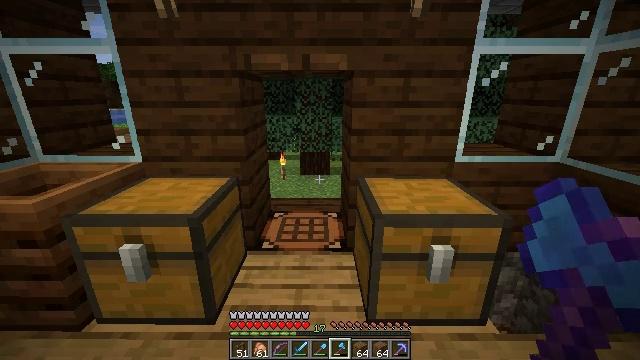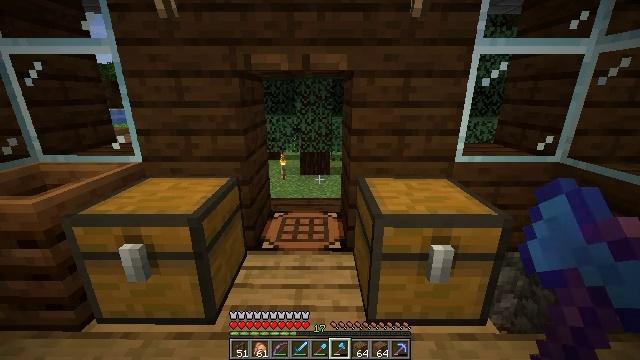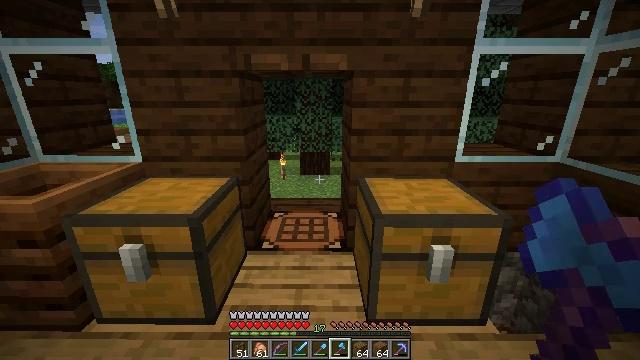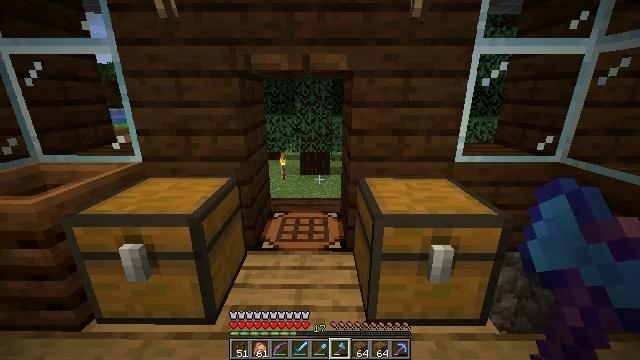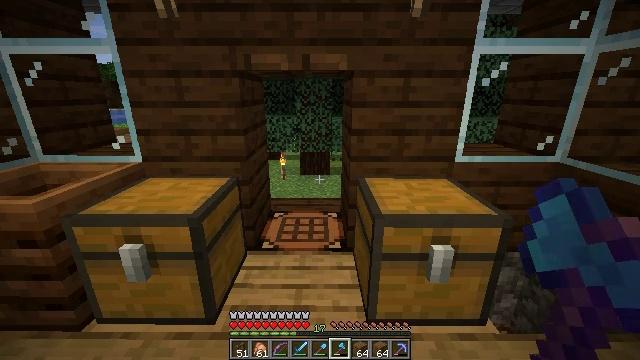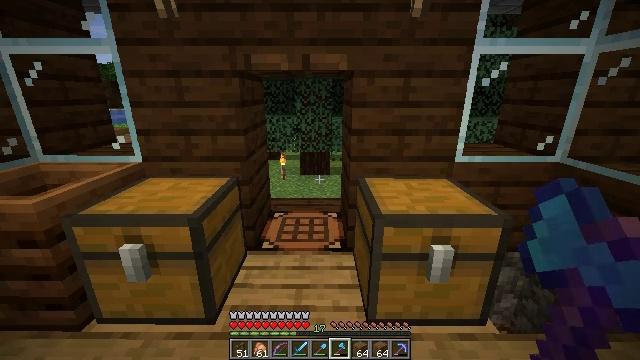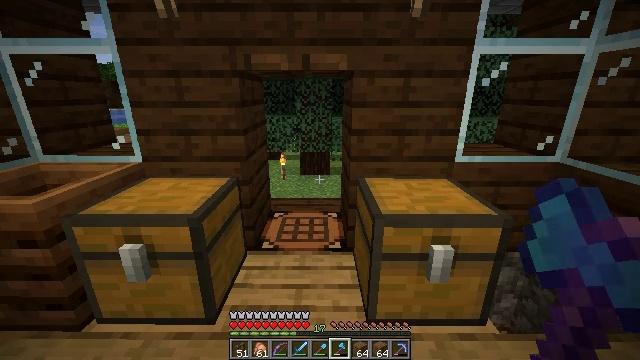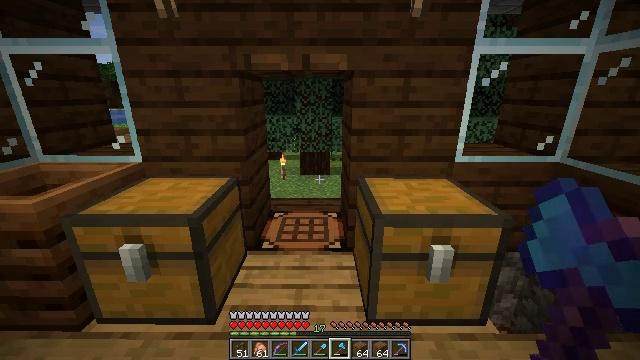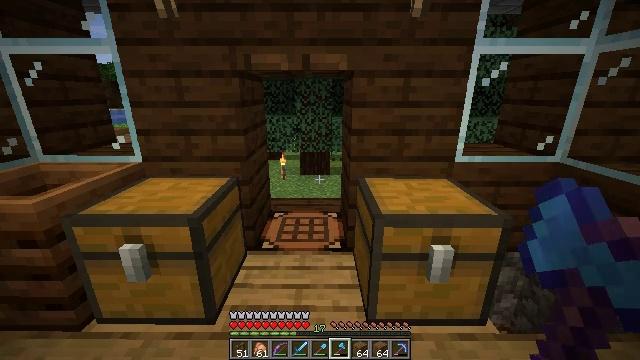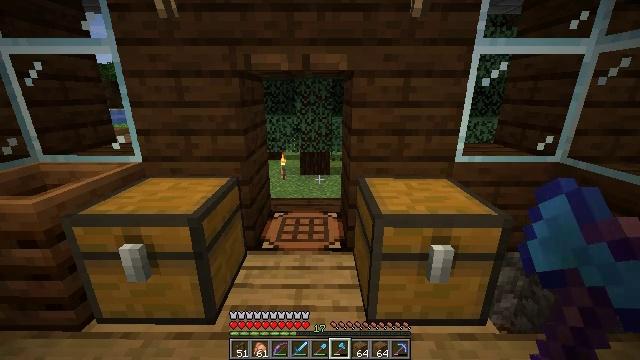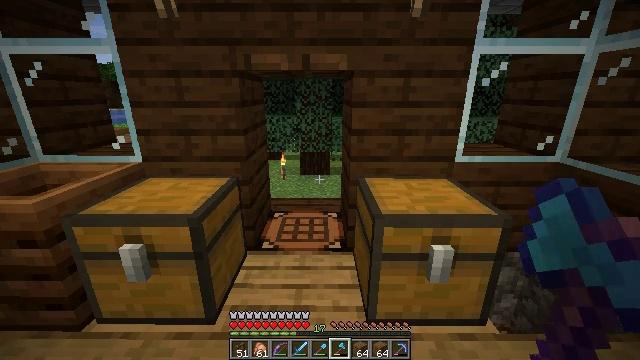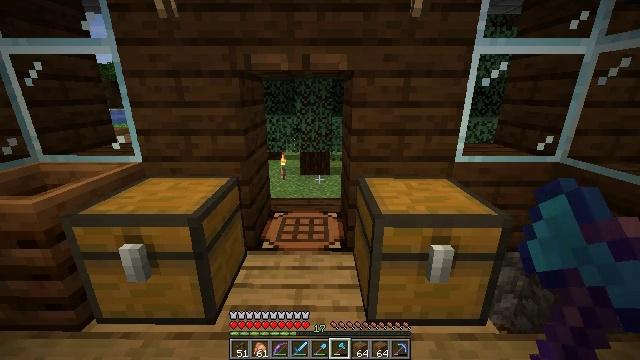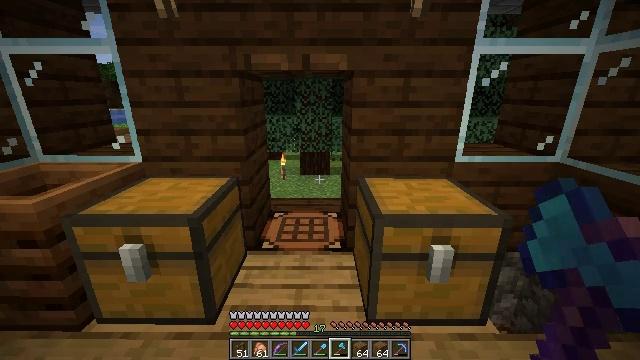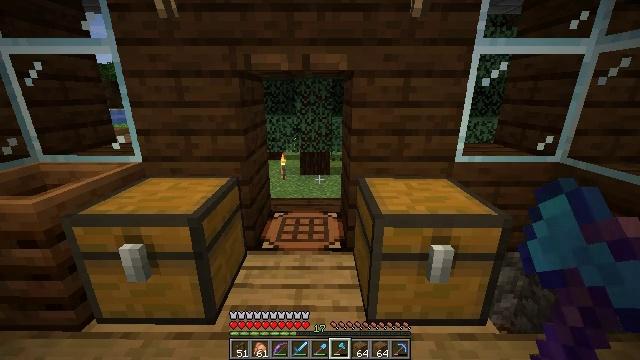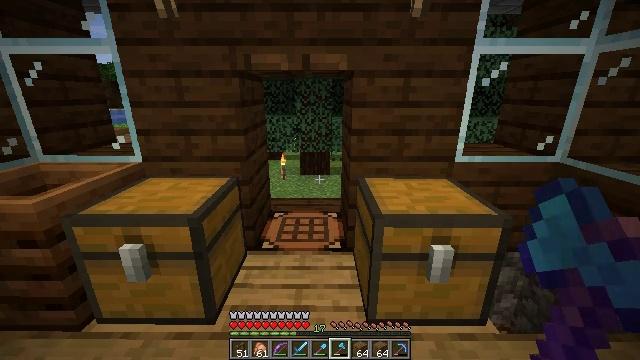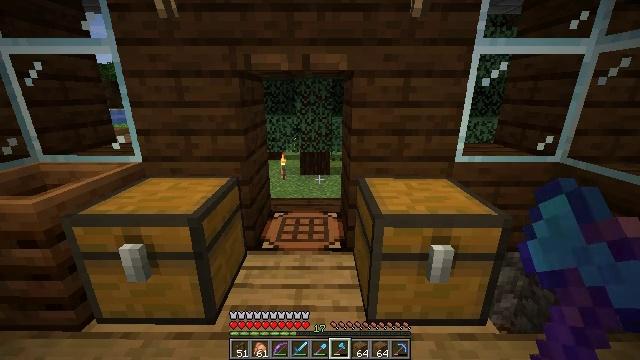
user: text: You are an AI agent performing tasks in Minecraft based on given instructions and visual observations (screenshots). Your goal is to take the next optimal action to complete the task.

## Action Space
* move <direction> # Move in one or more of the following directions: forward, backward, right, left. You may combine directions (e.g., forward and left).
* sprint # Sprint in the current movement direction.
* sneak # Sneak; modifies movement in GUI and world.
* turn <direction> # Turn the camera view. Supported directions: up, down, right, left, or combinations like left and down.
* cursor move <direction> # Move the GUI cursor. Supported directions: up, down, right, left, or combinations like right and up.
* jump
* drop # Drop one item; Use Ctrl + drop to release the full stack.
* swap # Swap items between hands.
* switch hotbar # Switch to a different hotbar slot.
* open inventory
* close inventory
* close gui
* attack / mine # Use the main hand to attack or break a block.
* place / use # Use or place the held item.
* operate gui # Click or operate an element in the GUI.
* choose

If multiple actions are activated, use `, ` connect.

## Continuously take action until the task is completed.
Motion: motion action
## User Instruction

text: Remove the spruce fence from the structure.
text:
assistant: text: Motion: no_op
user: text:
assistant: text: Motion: no_op
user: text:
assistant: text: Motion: no_op
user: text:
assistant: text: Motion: no_op
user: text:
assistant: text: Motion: no_op
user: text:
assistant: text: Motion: no_op
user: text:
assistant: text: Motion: no_op
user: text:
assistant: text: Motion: no_op
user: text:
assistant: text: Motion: no_op
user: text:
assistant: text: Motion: no_op
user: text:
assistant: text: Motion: no_op
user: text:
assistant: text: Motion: no_op
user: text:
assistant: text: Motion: no_op
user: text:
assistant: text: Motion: no_op
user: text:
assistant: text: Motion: no_op
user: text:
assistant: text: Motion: no_op
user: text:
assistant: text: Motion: no_op
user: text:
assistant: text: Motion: no_op
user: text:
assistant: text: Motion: no_op
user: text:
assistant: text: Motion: no_op
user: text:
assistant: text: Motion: no_op
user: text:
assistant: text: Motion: no_op
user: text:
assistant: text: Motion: no_op
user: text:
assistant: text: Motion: no_op
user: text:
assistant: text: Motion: no_op
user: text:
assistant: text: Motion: no_op
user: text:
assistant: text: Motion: no_op
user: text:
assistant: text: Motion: no_op
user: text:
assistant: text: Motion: no_op
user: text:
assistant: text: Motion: no_op